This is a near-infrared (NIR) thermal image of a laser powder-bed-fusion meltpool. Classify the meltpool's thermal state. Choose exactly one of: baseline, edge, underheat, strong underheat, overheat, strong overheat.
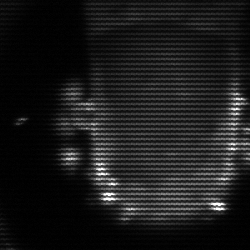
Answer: baseline